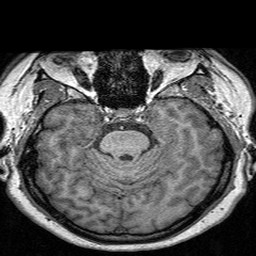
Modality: T1w
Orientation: coronal
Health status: ill
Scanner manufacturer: siemens
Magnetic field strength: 3 T
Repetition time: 2.3 s
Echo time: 0.00298 s